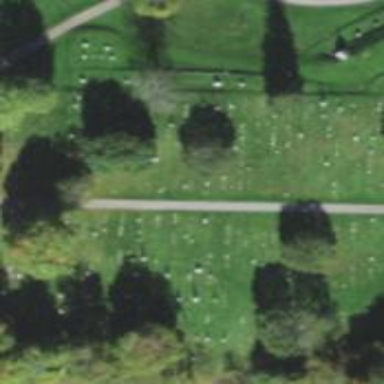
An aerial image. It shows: Sector within cemetery.